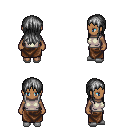
a pixel art fantasy rpg character, female body template, human, dark skin, white sleeveless shirt, robe skirt, gray unkempt hairstyle, white slippers, four views (front, back, left, right), 2x2 character sprite sheet, small pixel art, hard edges, no anti-aliasing